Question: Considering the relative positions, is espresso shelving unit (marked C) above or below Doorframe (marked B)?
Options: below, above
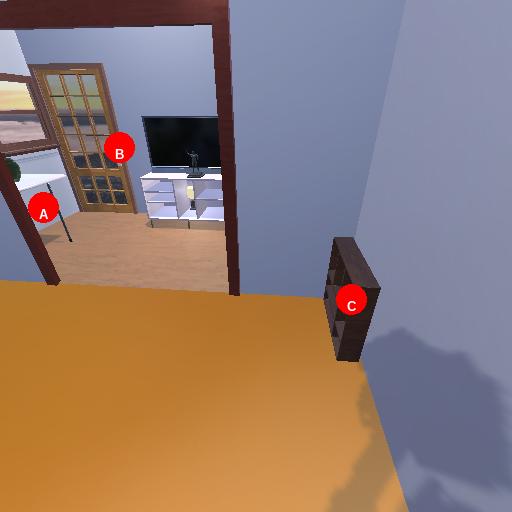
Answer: below